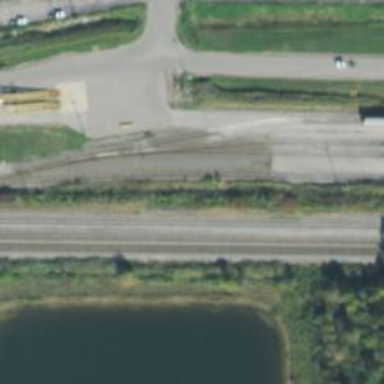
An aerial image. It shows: Railway yard in service.